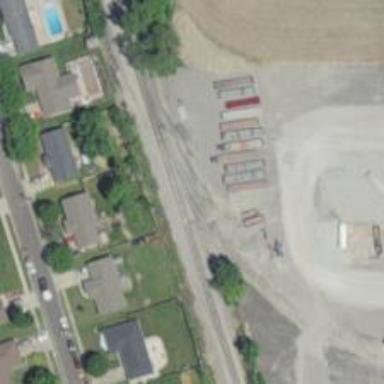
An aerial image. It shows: Railway spur service.